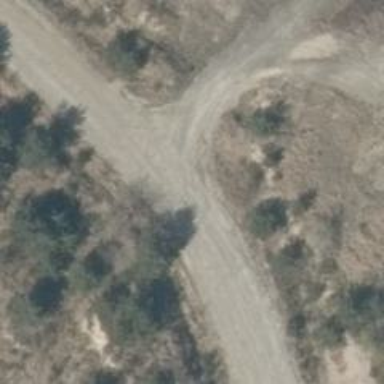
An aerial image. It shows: Sandy track road with grade3 tracktype.